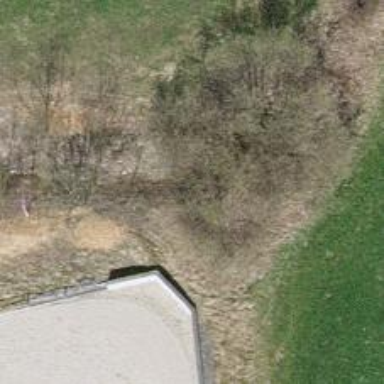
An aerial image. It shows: Hedge acting as barrier.